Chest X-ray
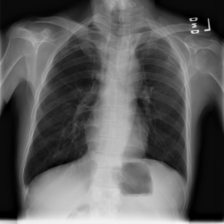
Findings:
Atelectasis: negative
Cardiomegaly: negative
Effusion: negative
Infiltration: negative
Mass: negative
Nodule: negative
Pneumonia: negative
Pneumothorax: positive
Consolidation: negative
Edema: negative
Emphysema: negative
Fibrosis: negative
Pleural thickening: positive
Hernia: negative